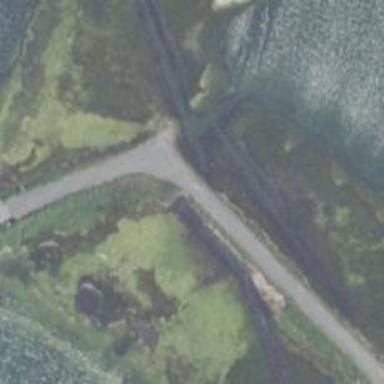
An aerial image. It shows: Tidal channel passing through culvert tunnel.